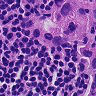
Metastatic tissue present: yes